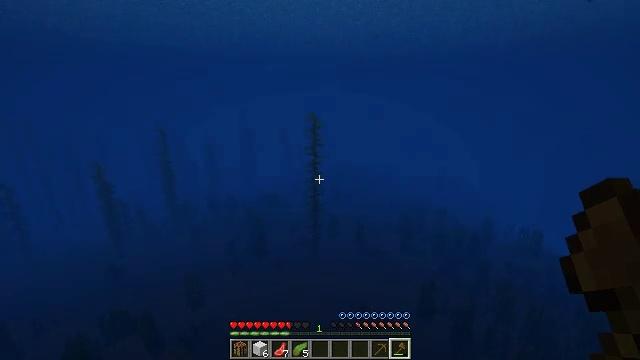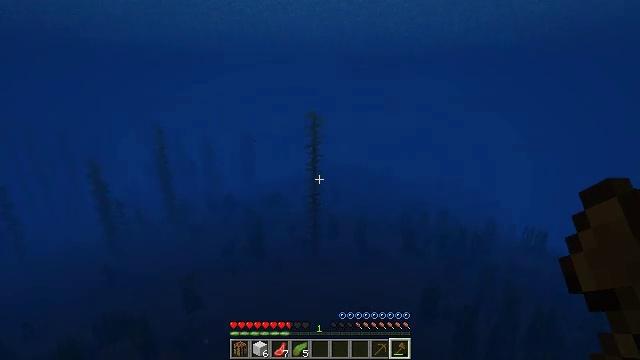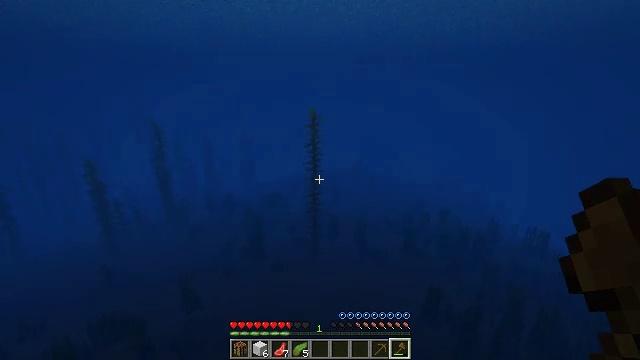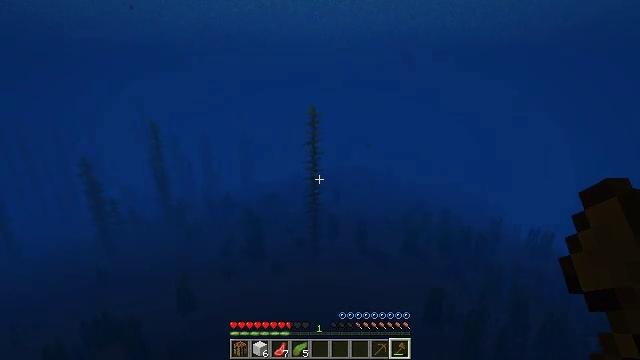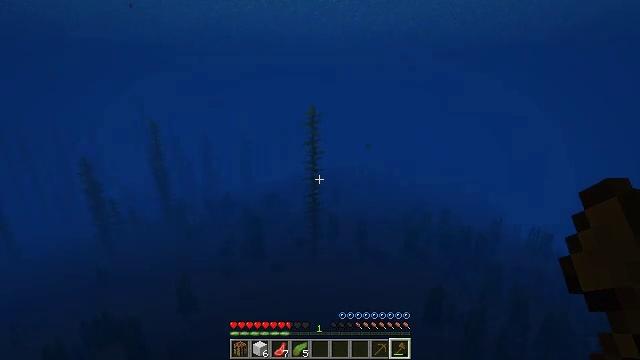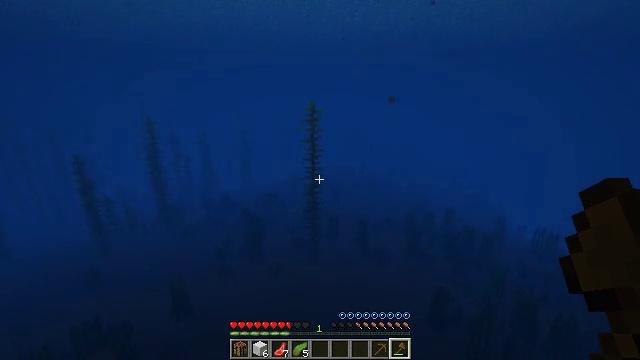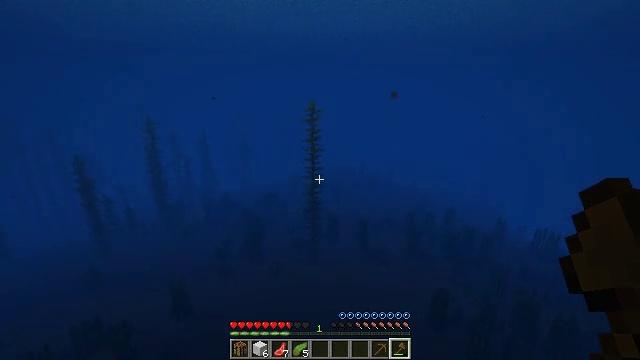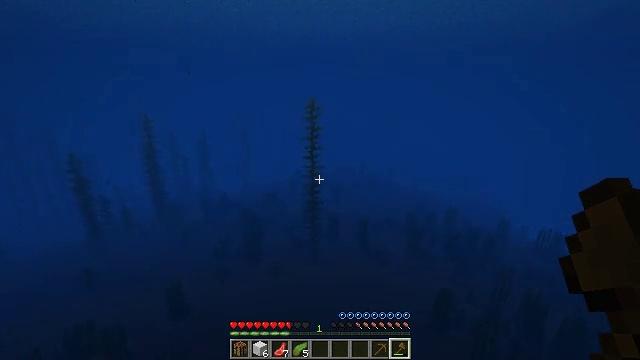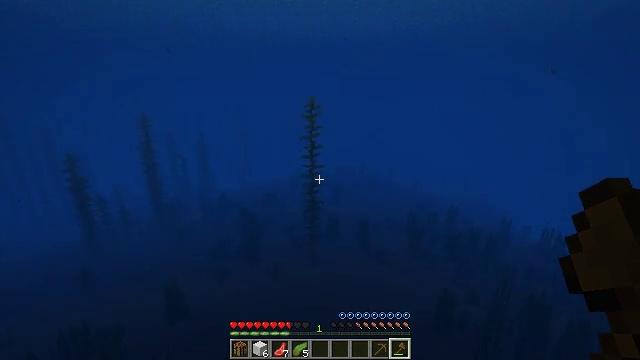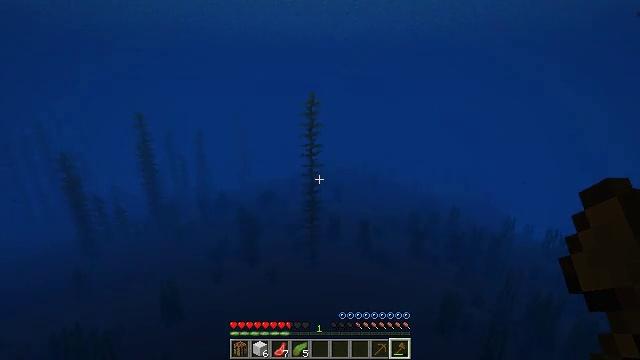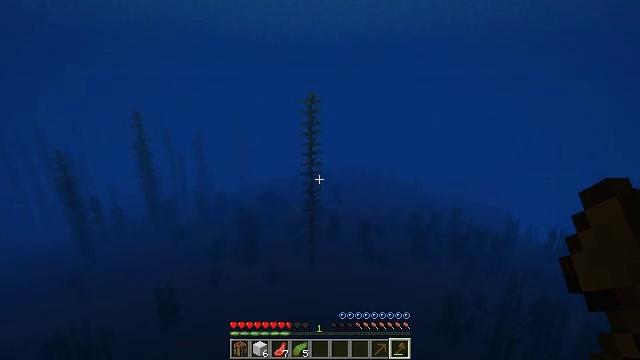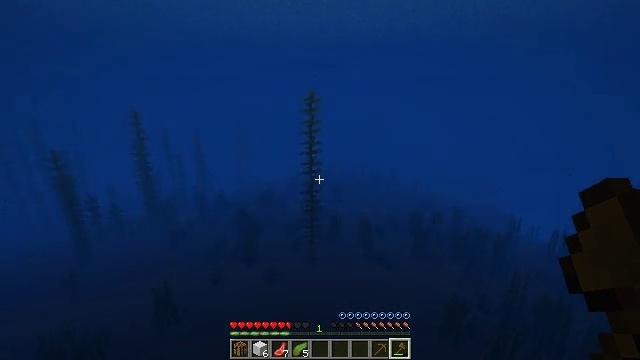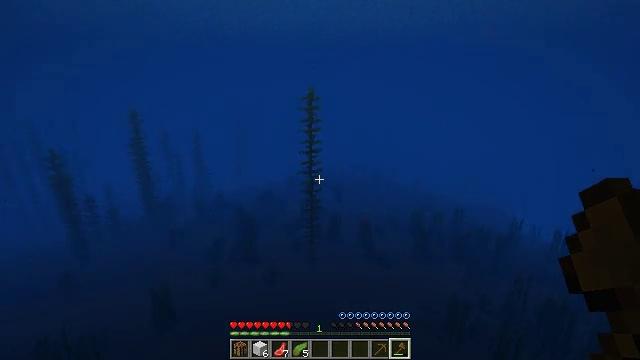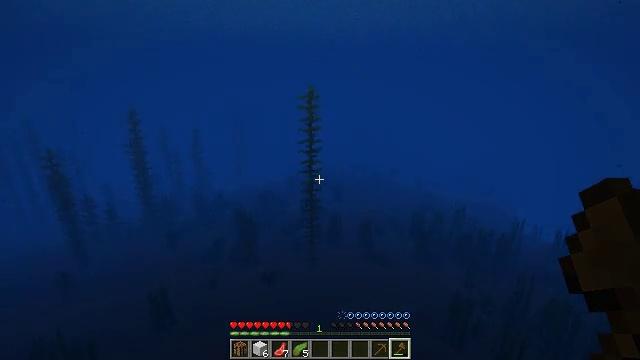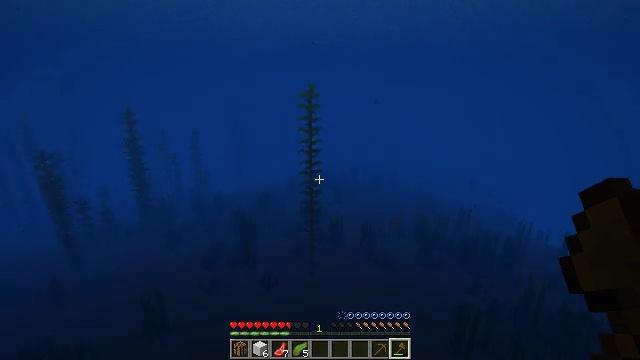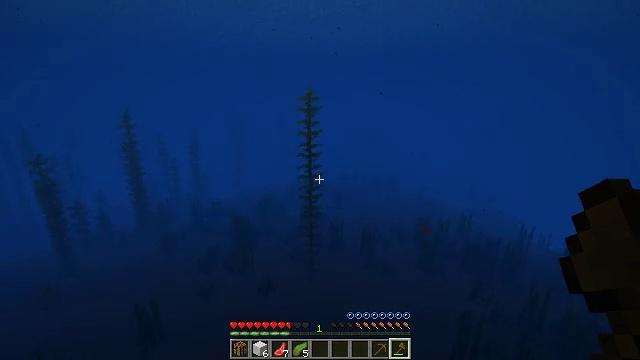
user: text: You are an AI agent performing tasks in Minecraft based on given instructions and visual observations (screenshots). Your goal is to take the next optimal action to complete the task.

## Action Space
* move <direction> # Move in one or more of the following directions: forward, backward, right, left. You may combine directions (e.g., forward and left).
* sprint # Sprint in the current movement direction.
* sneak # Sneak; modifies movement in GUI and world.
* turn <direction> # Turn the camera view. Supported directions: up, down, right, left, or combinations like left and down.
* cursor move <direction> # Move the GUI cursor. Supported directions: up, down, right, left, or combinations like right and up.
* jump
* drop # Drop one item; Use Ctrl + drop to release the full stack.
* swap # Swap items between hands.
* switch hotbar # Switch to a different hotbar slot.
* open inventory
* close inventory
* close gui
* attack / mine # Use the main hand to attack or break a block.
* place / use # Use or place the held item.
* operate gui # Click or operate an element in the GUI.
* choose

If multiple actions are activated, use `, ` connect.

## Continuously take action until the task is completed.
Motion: motion action
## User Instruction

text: Mine the kelp to collect it for resources.
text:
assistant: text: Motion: move forward
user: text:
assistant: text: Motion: move forward, sprint
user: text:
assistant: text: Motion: move forward, sprint
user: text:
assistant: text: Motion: move forward, sprint
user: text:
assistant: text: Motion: move forward, sprint
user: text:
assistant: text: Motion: move forward, sprint
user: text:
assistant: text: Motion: move forward
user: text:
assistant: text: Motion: move forward
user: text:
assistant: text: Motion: move forward
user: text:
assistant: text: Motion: move forward
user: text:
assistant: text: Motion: move forward
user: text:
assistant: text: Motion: move forward
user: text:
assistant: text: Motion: move forward
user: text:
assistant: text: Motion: move forward
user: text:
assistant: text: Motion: move forward, turn up
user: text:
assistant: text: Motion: move forward
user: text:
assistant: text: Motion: move forward
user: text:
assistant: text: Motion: move forward
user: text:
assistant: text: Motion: move forward
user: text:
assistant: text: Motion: move forward, sprint
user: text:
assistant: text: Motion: move forward, sprint
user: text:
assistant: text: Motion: move forward, sprint
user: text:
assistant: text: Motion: move forward
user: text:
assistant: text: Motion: move forward
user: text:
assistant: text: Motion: move forward
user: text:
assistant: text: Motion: move forward
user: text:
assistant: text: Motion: move forward, turn left and up
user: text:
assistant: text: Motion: move forward, turn left and up
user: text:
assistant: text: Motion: move forward, turn left and up
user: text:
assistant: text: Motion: move forward, turn up